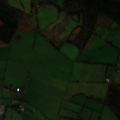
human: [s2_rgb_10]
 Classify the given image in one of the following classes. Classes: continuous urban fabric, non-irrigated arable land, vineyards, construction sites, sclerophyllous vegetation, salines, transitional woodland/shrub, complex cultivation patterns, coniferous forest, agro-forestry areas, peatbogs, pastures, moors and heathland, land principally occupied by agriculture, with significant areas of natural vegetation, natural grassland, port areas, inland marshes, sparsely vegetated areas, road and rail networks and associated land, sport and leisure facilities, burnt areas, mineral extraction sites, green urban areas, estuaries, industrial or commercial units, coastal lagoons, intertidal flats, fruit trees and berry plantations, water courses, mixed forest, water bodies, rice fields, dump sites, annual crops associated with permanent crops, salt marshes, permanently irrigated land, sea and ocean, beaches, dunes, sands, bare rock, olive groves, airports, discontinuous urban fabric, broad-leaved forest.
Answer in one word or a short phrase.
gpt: pastures, transitional woodland/shrub